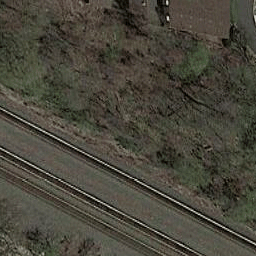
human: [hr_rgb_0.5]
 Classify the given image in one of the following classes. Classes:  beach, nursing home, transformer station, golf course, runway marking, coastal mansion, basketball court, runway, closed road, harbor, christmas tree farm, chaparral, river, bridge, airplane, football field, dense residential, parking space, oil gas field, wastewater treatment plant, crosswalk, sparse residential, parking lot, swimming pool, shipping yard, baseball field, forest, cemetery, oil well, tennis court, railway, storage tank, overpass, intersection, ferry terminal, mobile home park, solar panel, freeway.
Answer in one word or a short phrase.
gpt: railway